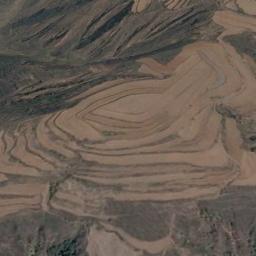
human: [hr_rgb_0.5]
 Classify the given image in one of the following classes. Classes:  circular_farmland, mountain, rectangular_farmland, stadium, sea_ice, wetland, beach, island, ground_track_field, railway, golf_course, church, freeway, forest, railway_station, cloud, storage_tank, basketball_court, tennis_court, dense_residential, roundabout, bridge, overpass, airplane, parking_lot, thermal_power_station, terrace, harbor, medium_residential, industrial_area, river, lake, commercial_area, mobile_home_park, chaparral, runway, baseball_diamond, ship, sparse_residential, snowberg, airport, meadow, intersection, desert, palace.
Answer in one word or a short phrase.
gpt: terrace